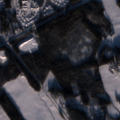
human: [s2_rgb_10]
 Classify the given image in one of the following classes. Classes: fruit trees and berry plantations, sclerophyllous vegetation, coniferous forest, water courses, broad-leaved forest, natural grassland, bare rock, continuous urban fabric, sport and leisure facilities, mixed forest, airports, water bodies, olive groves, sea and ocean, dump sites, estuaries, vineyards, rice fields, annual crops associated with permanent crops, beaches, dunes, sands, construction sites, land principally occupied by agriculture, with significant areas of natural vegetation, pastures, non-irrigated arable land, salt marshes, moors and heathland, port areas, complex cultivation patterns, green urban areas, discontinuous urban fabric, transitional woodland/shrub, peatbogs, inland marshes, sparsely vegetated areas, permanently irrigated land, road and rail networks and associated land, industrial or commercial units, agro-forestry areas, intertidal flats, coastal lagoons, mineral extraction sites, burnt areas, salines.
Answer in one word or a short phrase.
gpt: discontinuous urban fabric, non-irrigated arable land, land principally occupied by agriculture, with significant areas of natural vegetation, broad-leaved forest, coniferous forest, mixed forest